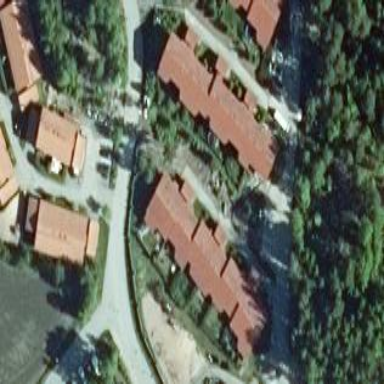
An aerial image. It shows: Residential building.